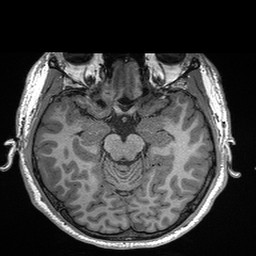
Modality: T1w
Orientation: coronal
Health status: healthy
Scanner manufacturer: siemens
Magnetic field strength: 3 T
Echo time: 0.00298 s